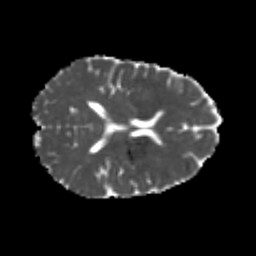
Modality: MD
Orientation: axial
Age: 21
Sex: female
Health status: healthy
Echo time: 0.074 s